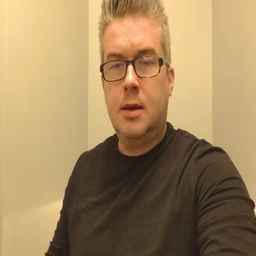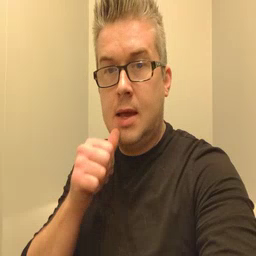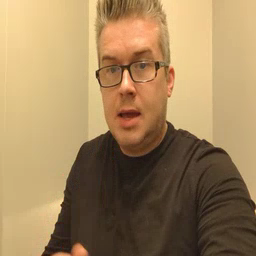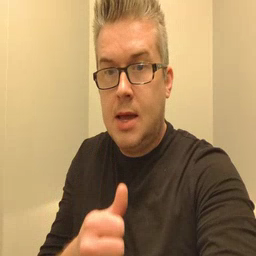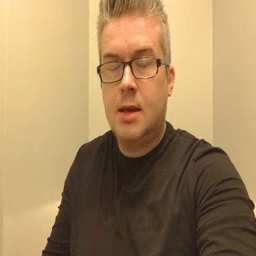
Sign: hide